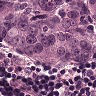
Metastatic tissue present: yes